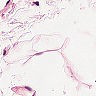
Metastatic tissue present: no